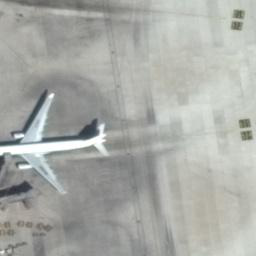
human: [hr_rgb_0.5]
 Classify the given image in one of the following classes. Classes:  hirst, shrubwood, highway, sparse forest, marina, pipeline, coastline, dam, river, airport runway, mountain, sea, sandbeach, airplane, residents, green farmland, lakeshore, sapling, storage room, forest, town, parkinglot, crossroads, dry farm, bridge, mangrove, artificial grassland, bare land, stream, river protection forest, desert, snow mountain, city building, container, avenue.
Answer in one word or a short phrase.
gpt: airplane